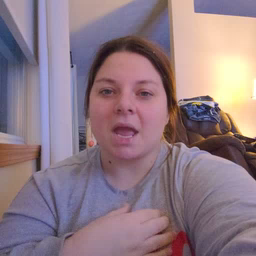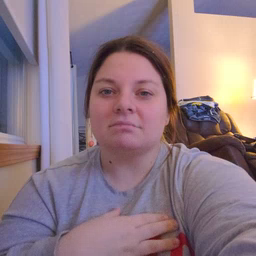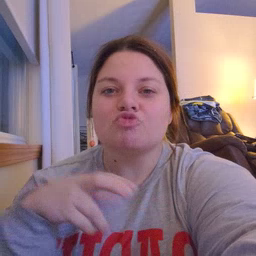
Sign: ride